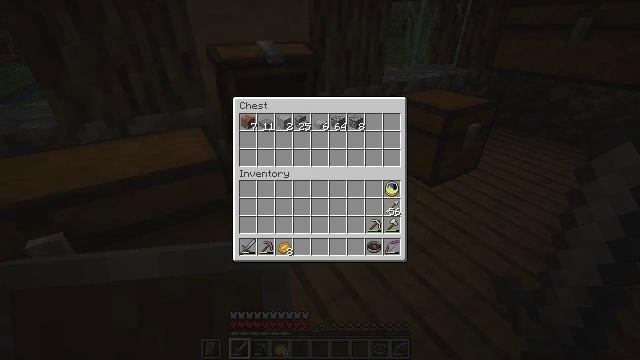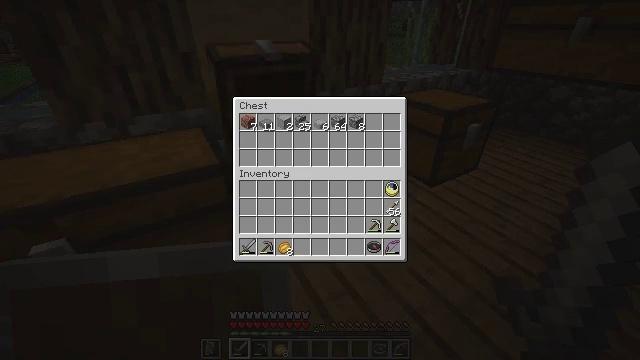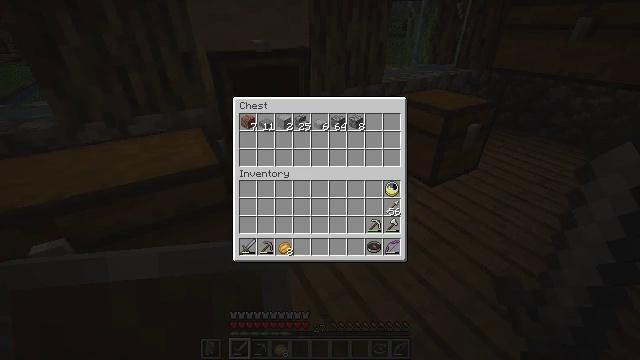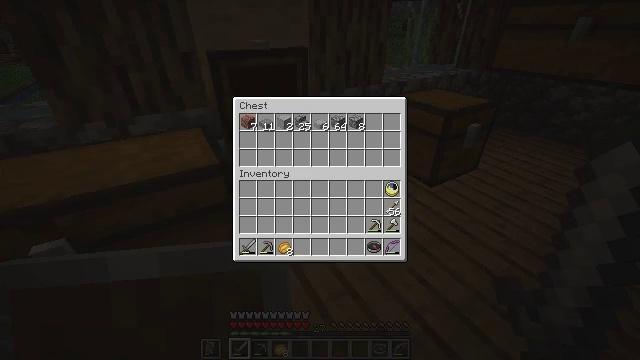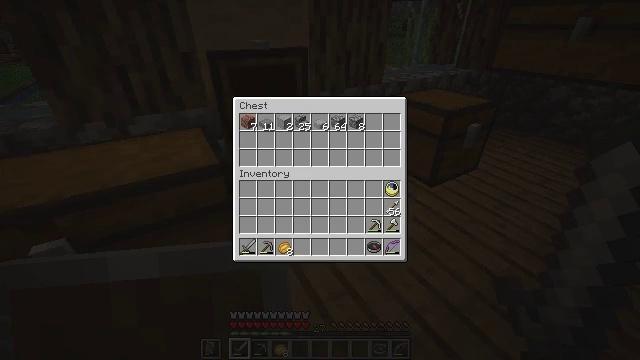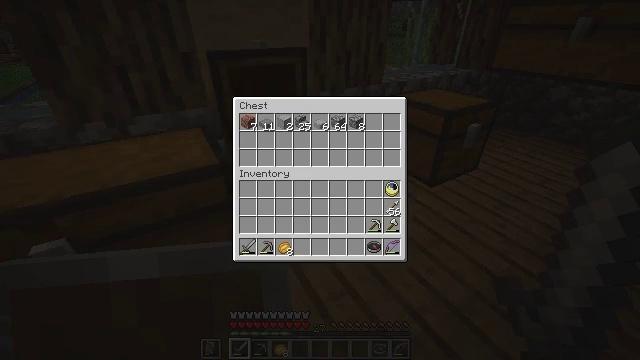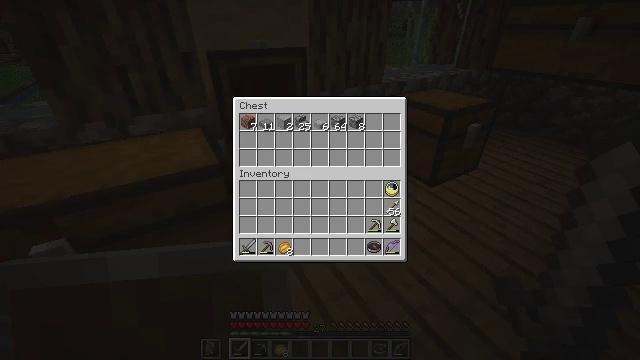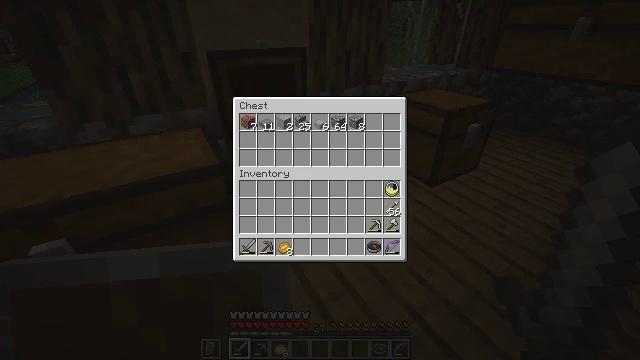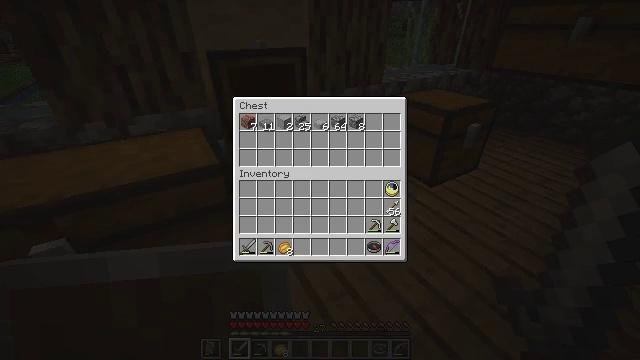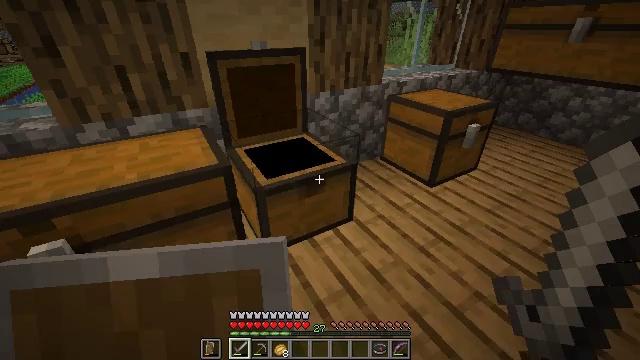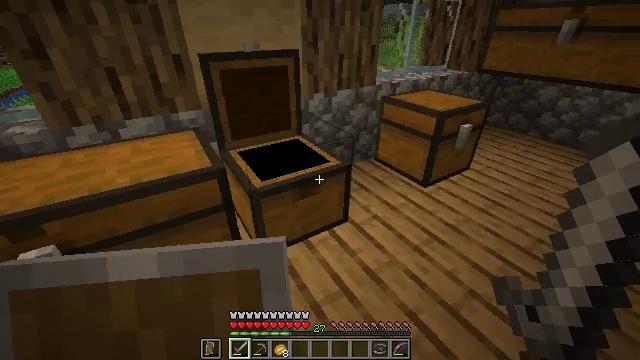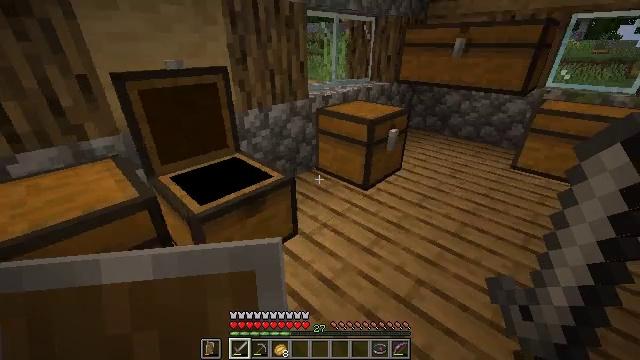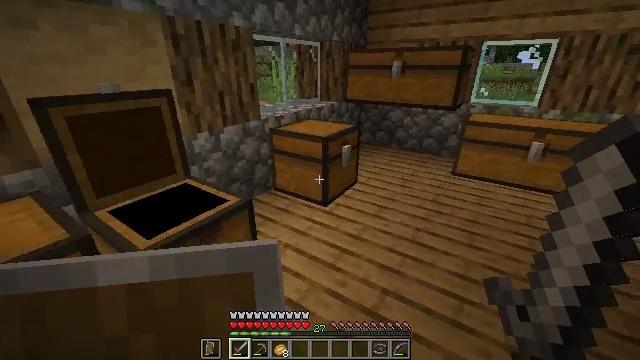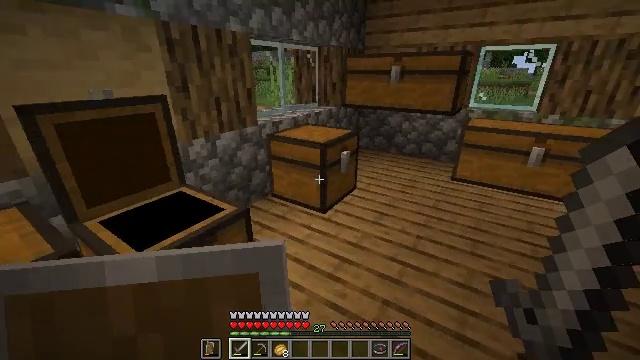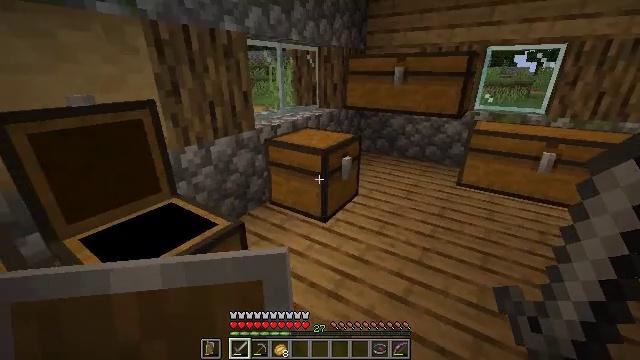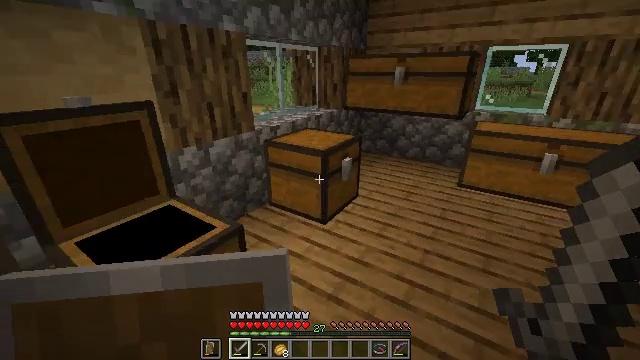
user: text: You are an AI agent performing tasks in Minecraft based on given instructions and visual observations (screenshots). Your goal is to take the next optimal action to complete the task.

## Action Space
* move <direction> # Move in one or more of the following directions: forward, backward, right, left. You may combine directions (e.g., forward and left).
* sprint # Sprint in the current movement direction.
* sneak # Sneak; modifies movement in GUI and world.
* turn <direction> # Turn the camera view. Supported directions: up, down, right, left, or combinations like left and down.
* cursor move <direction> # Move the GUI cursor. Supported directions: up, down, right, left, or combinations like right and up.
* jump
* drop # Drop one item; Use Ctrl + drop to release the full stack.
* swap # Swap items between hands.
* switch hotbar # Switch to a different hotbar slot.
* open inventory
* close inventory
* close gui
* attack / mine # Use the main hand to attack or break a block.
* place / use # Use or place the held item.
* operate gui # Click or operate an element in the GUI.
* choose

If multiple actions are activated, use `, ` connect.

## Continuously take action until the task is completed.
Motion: motion action
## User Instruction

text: Remove the white bed from its place.
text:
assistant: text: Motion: no_op
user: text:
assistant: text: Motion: no_op
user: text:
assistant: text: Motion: no_op
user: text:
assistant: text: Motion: no_op
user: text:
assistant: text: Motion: no_op
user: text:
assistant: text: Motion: no_op
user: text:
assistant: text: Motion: no_op
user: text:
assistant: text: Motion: no_op
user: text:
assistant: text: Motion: no_op
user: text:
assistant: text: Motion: turn right, close gui
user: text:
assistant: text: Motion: turn right and up, open inventory
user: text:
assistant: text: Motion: turn right and up, open inventory
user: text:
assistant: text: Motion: move forward
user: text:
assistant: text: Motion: move forward
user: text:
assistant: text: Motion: move forward
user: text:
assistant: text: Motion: move forward
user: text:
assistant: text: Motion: use / place
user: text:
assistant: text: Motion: use / place
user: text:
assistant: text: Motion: use / place
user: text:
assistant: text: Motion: no_op
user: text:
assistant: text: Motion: no_op
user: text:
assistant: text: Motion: no_op
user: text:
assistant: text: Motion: no_op
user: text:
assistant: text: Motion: no_op
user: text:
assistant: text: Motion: no_op
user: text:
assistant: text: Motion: no_op
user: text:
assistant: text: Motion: no_op
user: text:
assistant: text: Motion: no_op
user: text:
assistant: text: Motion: no_op
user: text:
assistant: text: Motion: no_op